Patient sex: F
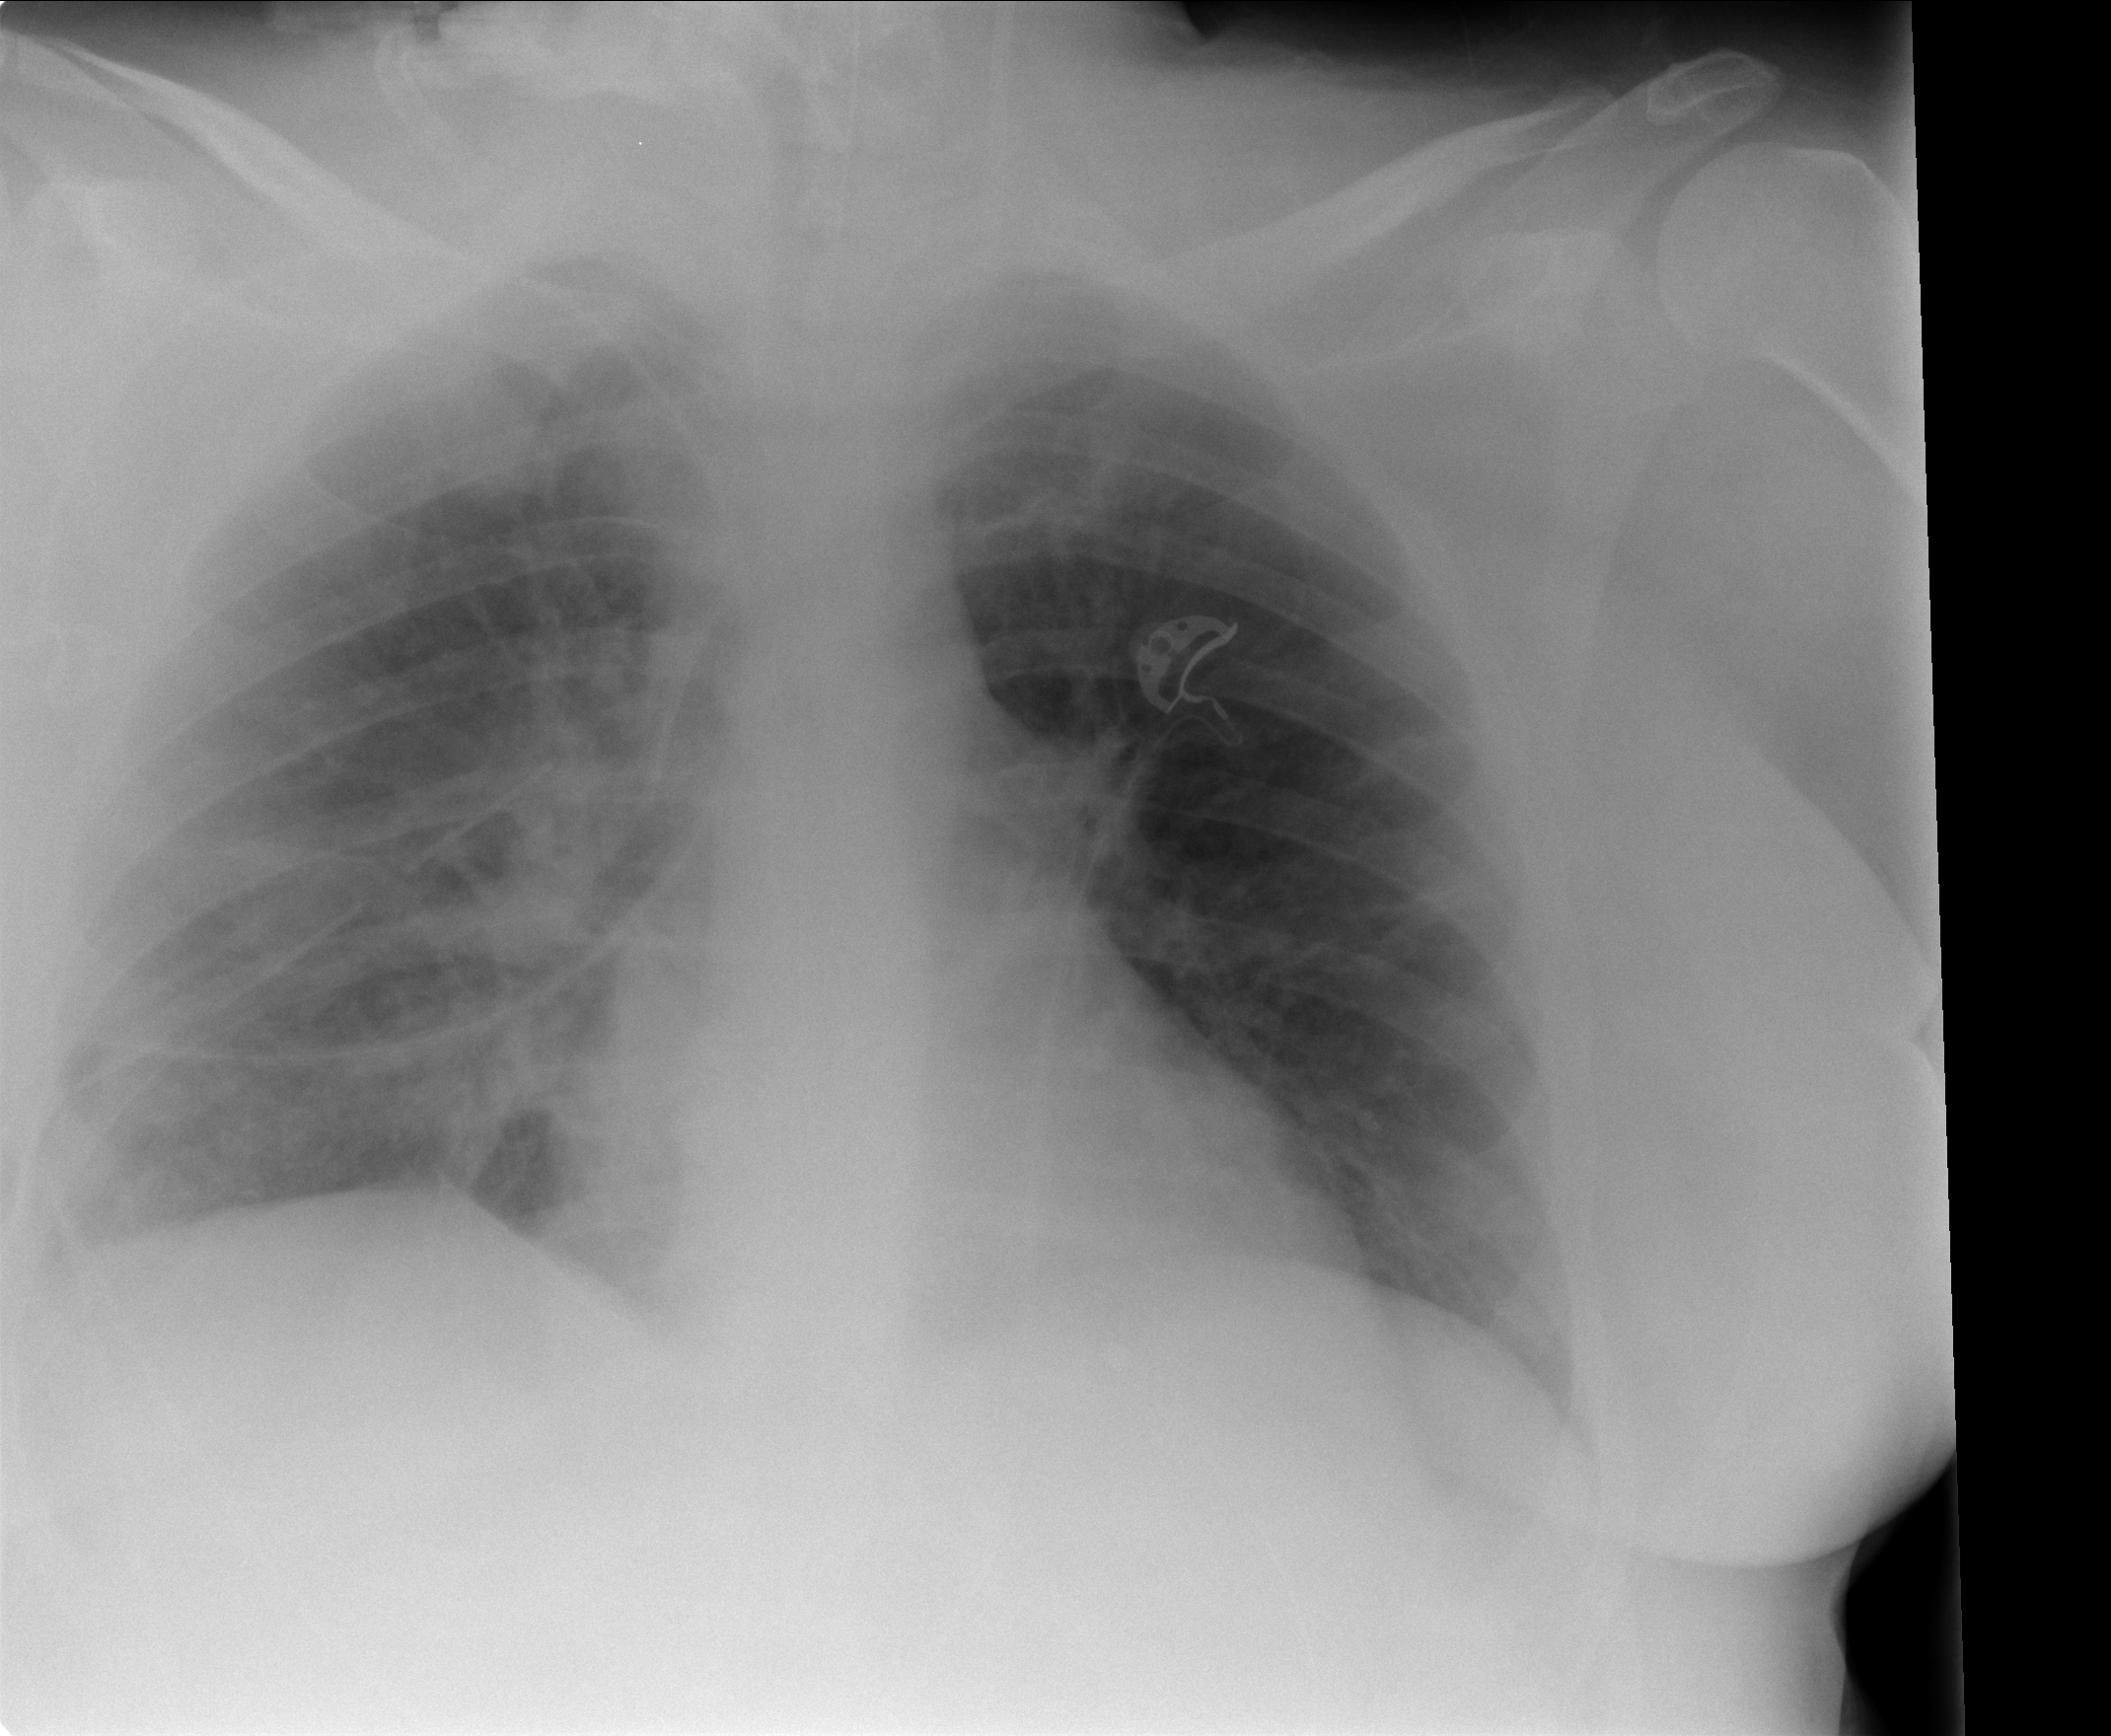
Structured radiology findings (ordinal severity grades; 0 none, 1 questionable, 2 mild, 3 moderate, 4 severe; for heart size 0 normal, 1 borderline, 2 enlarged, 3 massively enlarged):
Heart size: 0
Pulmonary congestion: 2
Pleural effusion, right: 2
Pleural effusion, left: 0
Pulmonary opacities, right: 0
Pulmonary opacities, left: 0
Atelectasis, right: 0
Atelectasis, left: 0